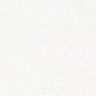
Metastatic tissue present: no